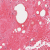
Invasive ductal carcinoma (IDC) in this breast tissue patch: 0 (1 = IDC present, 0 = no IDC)